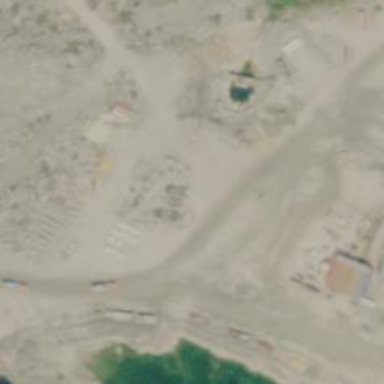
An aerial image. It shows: Quarry area.